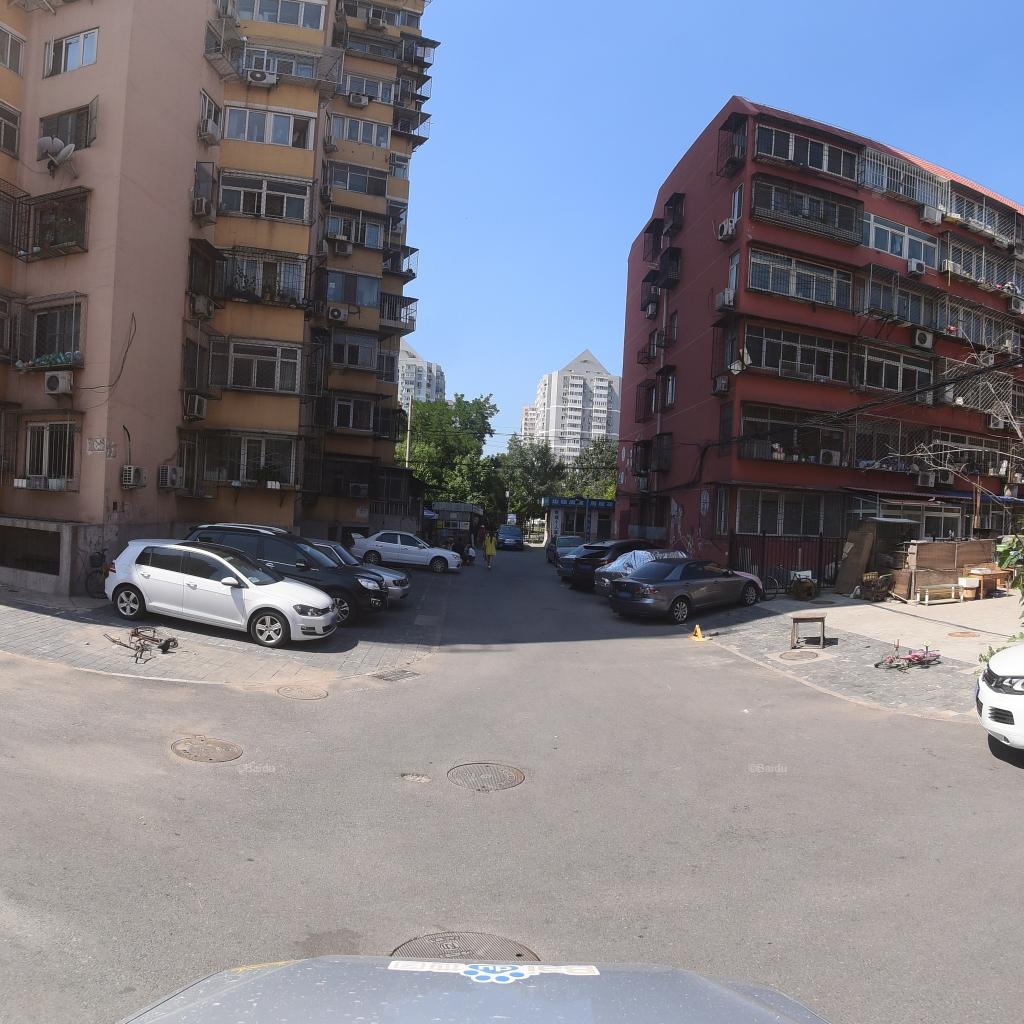
Region: Fengtai
Road damage annotations: pothole, manhole cover, manhole cover, manhole cover, manhole cover, manhole cover